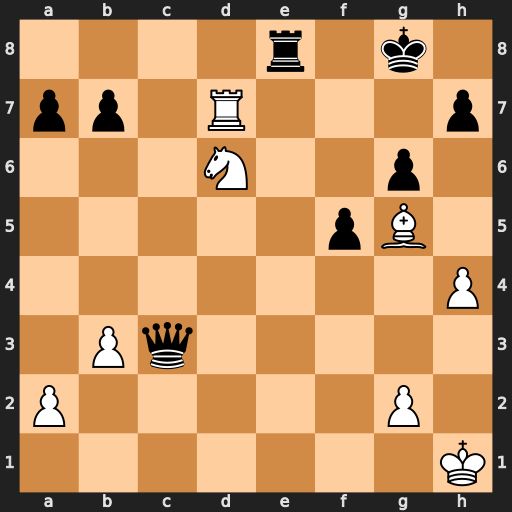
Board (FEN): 4r1k1/pp1R3p/3N2p1/5pB1/7P/1Pq5/P5P1/7K
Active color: w
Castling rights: -
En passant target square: -
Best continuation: Nxe8 Qa1+ Kh2